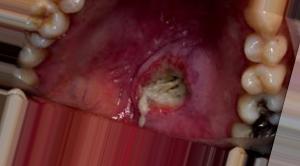
Condition: Mouth Ulcer